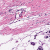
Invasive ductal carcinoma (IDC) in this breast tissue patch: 0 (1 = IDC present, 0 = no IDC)